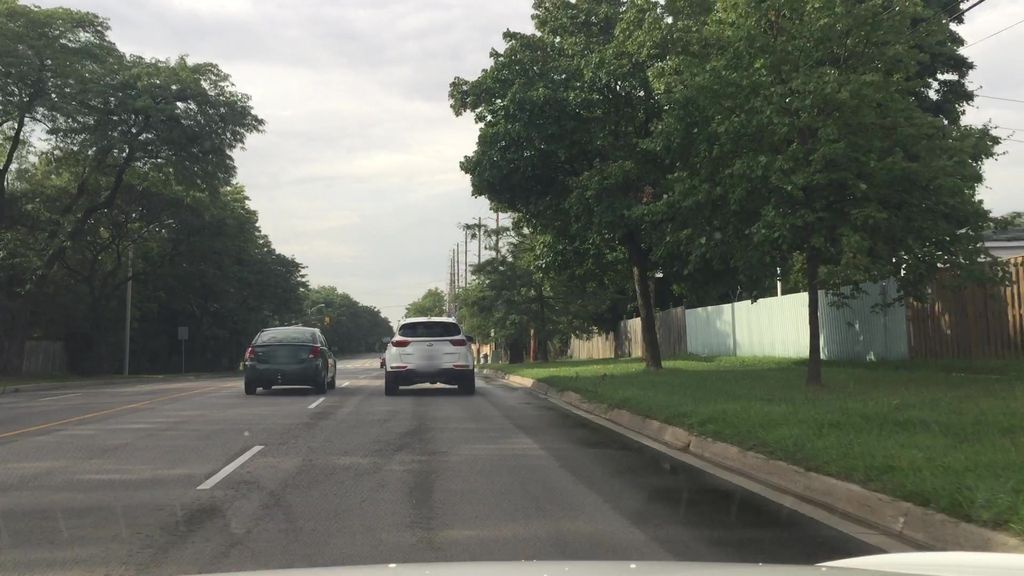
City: toronto